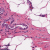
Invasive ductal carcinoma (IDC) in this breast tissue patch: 0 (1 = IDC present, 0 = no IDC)